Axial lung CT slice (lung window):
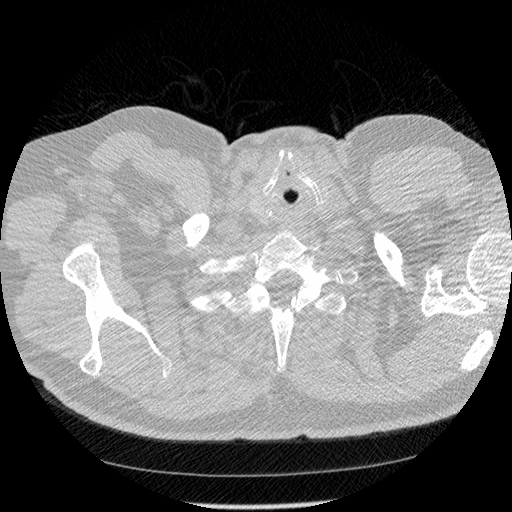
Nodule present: no